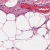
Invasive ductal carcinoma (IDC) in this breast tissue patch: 0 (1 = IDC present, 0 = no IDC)